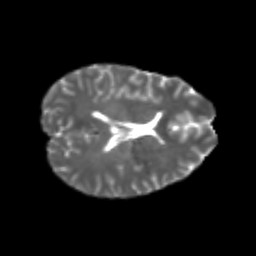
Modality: T2w
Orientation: axial
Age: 24
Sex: female
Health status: healthy
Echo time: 0.074 s